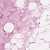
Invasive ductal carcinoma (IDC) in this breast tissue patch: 0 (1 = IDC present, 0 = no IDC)